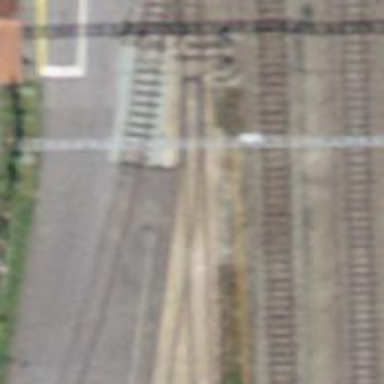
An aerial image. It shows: Railway switch.